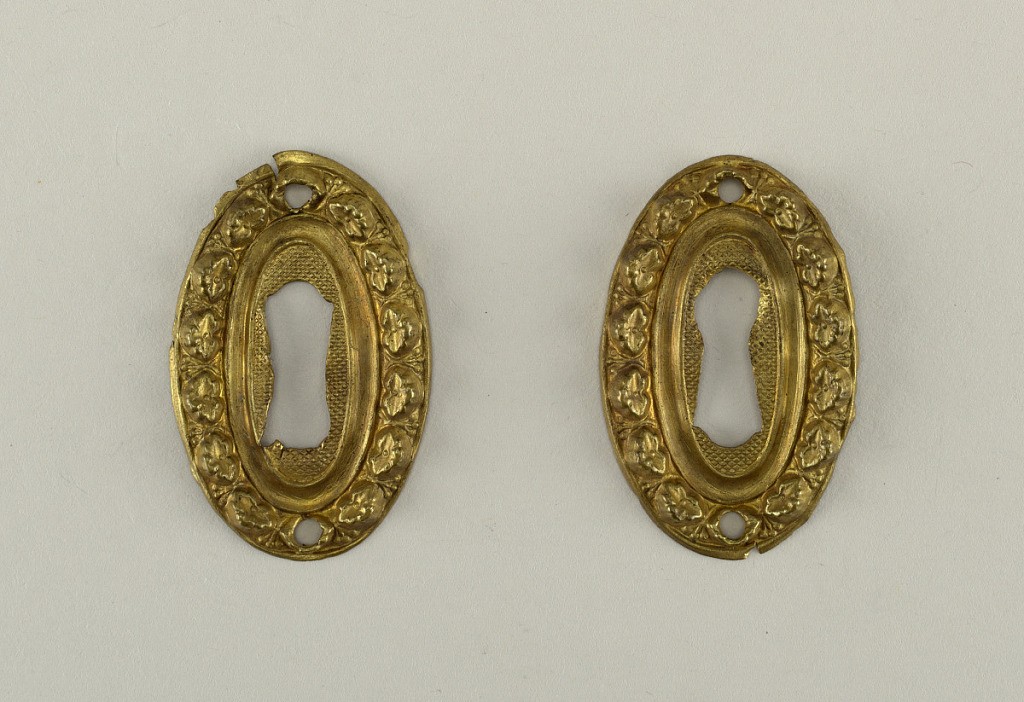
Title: Pair of escutcheons
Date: ca. 1810
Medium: Brass
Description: Repoussé; oval field with oval band of flowers.